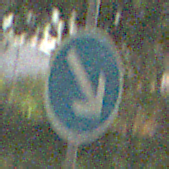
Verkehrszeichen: VorgeschriebeneVorbeifahrtRechts
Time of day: Night
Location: Outdoor (Nature)
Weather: Clear
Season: NotSpecified
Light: Natural